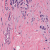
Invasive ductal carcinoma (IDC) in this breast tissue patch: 1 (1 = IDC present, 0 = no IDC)